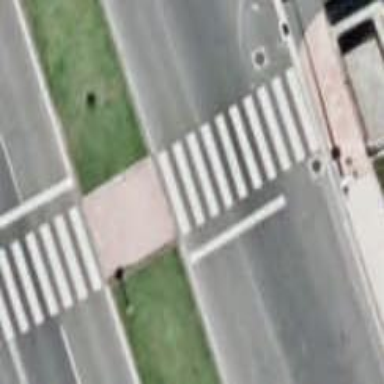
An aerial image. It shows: Uncontrolled crossing on the road.